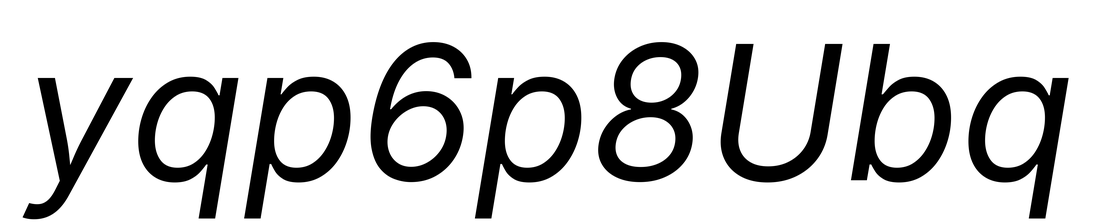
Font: Inter-Italic_Italic